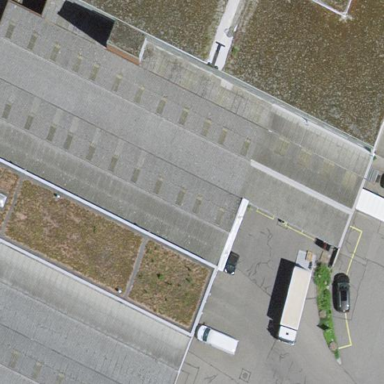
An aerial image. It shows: Commercial building.